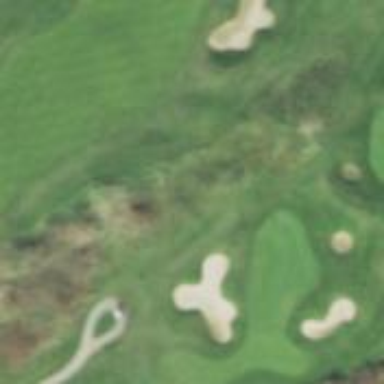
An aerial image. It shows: Scenic golf fairway.